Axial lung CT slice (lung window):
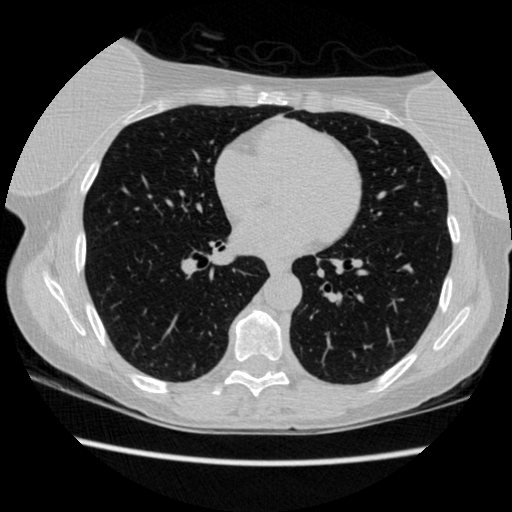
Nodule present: no